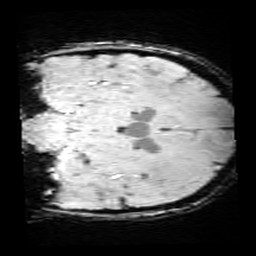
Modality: SWI
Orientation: coronal
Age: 13
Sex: male
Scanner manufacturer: siemens
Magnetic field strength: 3 T
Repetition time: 0.027 s
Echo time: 0.02 s